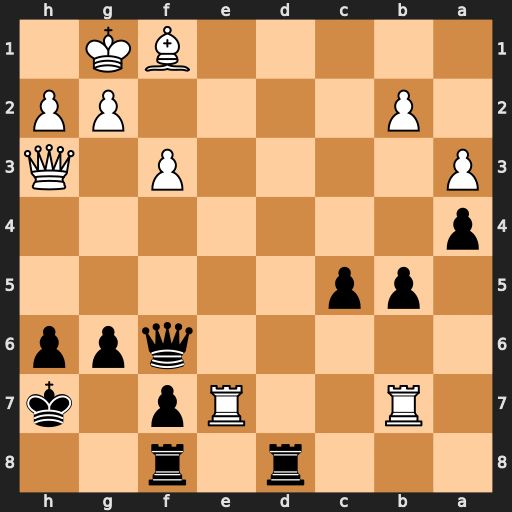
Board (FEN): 3r1r2/1R2Rp1k/5qpp/1pp5/p7/P4P1Q/1P4PP/5BK1
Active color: b
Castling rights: -
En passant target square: -
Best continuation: Qd4+ Kh1 Qf2 g3 Rd1 Rxf7+ Rxf7 Rxf7+ Kg8